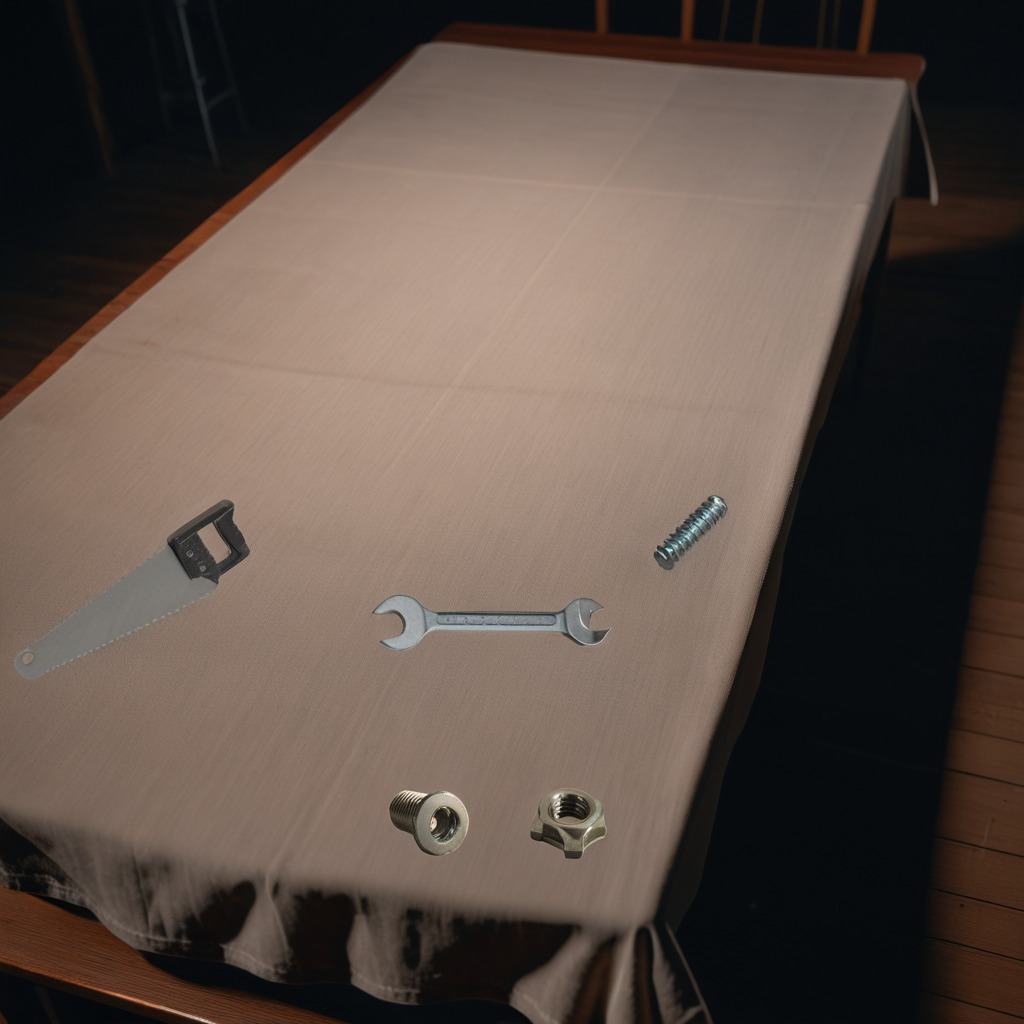
A metal machine screw, a coiled metal spring, a handheld metal saw, a metal nut, and a wrench are lying on the wooden table.